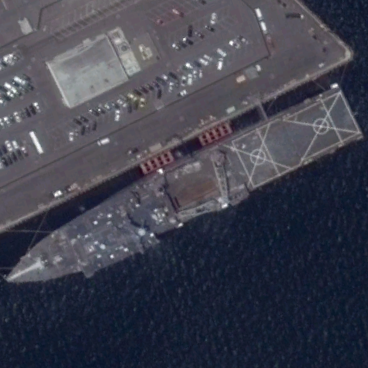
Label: combat